Question: I see some white pixels around the border of the red shape in Firefox:

Here's a zoom of the area near the 'R'.
What I expect
<URL>
What I get
<URL>
But the fragment shader code basically just checks some condition, writes a red pixel if true and writes information from the background image if false. There is no antialiasing implemented. So I wonder, where do those artefacts come from?
'''
twgl.setDefaults({ attribPrefix: "a_" });
const bdrSz = 50;
const cntrl = new dat.GUI();
const glCtx = twgl.getContext(document.createElement("canvas"));
const imgLc =
"https://upload.wikimedia.org/wikipedia/commons/8/85/BlackRock_wordmark.svg";
// const imgLc =
// "https://upload.wikimedia.org/wikipedia/commons/8/8e/Panasonic_logo_%28Blue%29.svg";
const pmtrs = { ir: 0.3, or: 0.4, rt: 2, br: 0.1, ri: 10 };
const width = 1200;
let buffr;
let dmnsn;
let pgInf = {
blr: twgl.createProgramInfo(glCtx, ["vs", "fs_blur"]),
wrp: twgl.createProgramInfo(glCtx, ["vs", "fs_warp"])
};
let qBInf = twgl.primitives.createXYQuadBufferInfo(glCtx);
let imgTx;
function nrmlz(arr) {
let sum = arr.reduce((v, w) => v + w[0] * w[1], 0);
return arr.map((v) => v[0] / sum);
}
function rendr(fbi, pi, u) {
twgl.bindFramebufferInfo(glCtx, fbi);
twgl.drawObjectList(glCtx, [
{
programInfo: pi,
bufferInfo: qBInf,
uniforms: u
}
]);
}
function prepr() {
let img = new Image();
img.crossOrigin = "Anonymous";
img.src = imgLc;
img.onload = function () {
let ctx = document.createElement("canvas").getContext("2d");
ctx.canvas.width = glCtx.canvas.width = width;
ctx.canvas.height = glCtx.canvas.height =
(img.height * (width - 2 * bdrSz)) / img.width + 2 * bdrSz;
buffr = twgl.createFramebufferInfo(
glCtx,
[
{
internalFormat: glCtx.R32F
}
],
ctx.canvas.width,
ctx.canvas.height
);
document.body.append(glCtx.canvas);
ctx.drawImage(
img,
bdrSz,
bdrSz,
ctx.canvas.width - 2 * bdrSz,
ctx.canvas.height - 2 * bdrSz
);
imgTx = twgl.createTexture(glCtx, { flipY: 1, src: ctx.canvas });
compt();
};
}
function compt() {
let bra = Math.max(2, Math.floor(pmtrs.br * glCtx.canvas.height));
let knl = twgl.createTexture(glCtx, {
height: bra,
internalFormat: glCtx.R32F,
src: nrmlz(
Array(bra)
.fill()
.map((_, i) =>
Array(bra)
.fill()
.map((_, j) => [
Math.exp(-((i / bra) ** 2 + (j / bra) ** 2)),
i == 0 && j == 0 ? 1 : i == j || i == 0 || j == 0 ? 4 : 8
])
)
.flat()
),
width: bra
});
rendr(buffr, pgInf.blr, {
u_kernel: knl,
u_radius: bra,
u_resolution: [glCtx.canvas.width, glCtx.canvas.height],
u_texture: imgTx
});
finsh();
}
function finsh() {
rendr(null, pgInf.wrp, {
u_blurred: buffr.attachments[0],
u_original: imgTx,
u_innerRadius: pmtrs.ir,
u_outerRadius: pmtrs.or,
u_ratio: pmtrs.rt,
u_refIndex: pmtrs.ri,
u_resolution: [glCtx.canvas.width, glCtx.canvas.height]
});
}
cntrl.add(pmtrs, "ir", 0, 1).onChange(finsh);
cntrl.add(pmtrs, "or", 0, 1).onChange(finsh);
cntrl.add(pmtrs, "rt", 0, 3).onChange(finsh);
cntrl.add(pmtrs, "br", 0, 0.1).onChange(compt);
cntrl.add(pmtrs, "ri", -10, 10).onChange(finsh);
prepr();
'''
'''
<script src="https://cdnjs.cloudflare.com/ajax/libs/dat-gui/0.7.7/dat.gui.min.js"></script>
<script src="https://twgljs.org/dist/4.x/twgl-full.min.js"></script>
<script id="vs" type="x-shader/x-vertex">
#version 300 es
in vec4 a_position;
in vec2 a_texcoord;
out vec2 v_texcoord;
void main() {
v_texcoord = a_texcoord;
gl_Position = a_position;
}
</script>
<script id="fs_blur" type="x-shader/x-fragment">
#version 300 es
precision highp float;
in vec2 v_texcoord;
uniform sampler2D u_kernel;
uniform int u_radius;
uniform vec2 u_resolution;
uniform sampler2D u_texture;
out vec4 f_color;
void main() {
float sum = 0.0;
for(int i = -u_radius + 1; i < u_radius; i++) {
for(int j = -u_radius + 1; j < u_radius; j++) {
sum += texture(u_kernel, vec2(abs(i), abs(j)) / float(u_radius)).r *
texture(u_texture, v_texcoord + vec2(i,j) / u_resolution).a;
}
}
f_color = vec4(sum, 1.0, 1.0, 1.0);
}
</script>
<script id="fs_warp" type="x-shader/x-fragment">
#version 300 es
precision highp float;
in vec2 v_texcoord;
uniform sampler2D u_blurred;
uniform sampler2D u_original;
uniform float u_innerRadius;
uniform float u_outerRadius;
uniform float u_ratio;
uniform float u_refIndex;
uniform vec2 u_resolution;
out vec4 f_color;
void main() {
vec2 ref = v_texcoord + u_refIndex * (
texture(u_blurred, v_texcoord + vec2(0, 1) / u_resolution).r -
texture(u_blurred, v_texcoord + vec2(0, -1) / u_resolution).r +
texture(u_blurred, v_texcoord + vec2(1, 0) / u_resolution).r -
texture(u_blurred, v_texcoord + vec2(-1, 0) / u_resolution).r
);
float len = length(2.0 * (ref - 0.5) / vec2(u_ratio, 1));
if(u_innerRadius < len && len < u_outerRadius) {
f_color = vec4(1.0, 0.0, 0.0, 1.0);
} else {
float tf = texture(u_original, v_texcoord).a;
f_color = vec4(1.0 - tf, 1.0 - tf, 1.0 - tf, 1.0);
}
}
</script>
'''
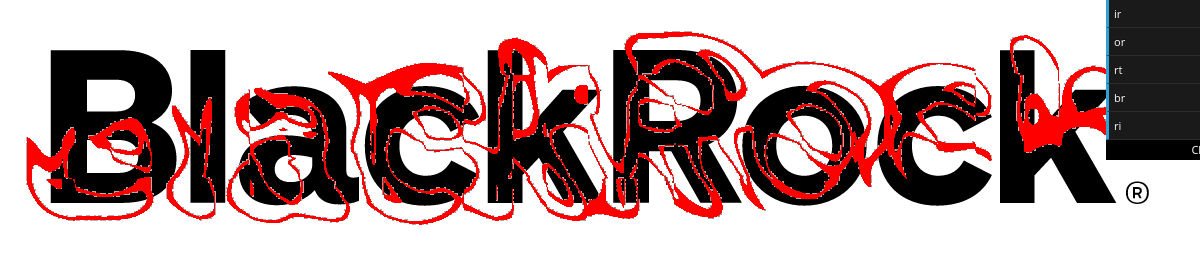
Answer: So AFAIK the issue is that you can't use texture lookups in conditionals or they'll break your varyings
From <URL> appendix A
>
### 6 Texture Accesses
Accessing mip-mapped textures within the body of a non-uniform conditional block gives an undefined
value. A non-uniform conditional block is a block whose execution cannot be determined at compile
time
And <URL> section 8.8
> Some texture functions (non-"Lod" and non-"Grad" versions) may require implicit derivatives. and for vertex texture fetches.
In other words, you need to move this line in your 'fs_warp' shader
'''
float tf = texture(u_original, v_texcoord).a;
'''
outside of the 'if' statement.
Unfortunately, whether it gets bad results is GPU dependent so if you're unlucky you won't run into the issue but some of your users will. Fortunately you ran into the issue and so you can fix it.